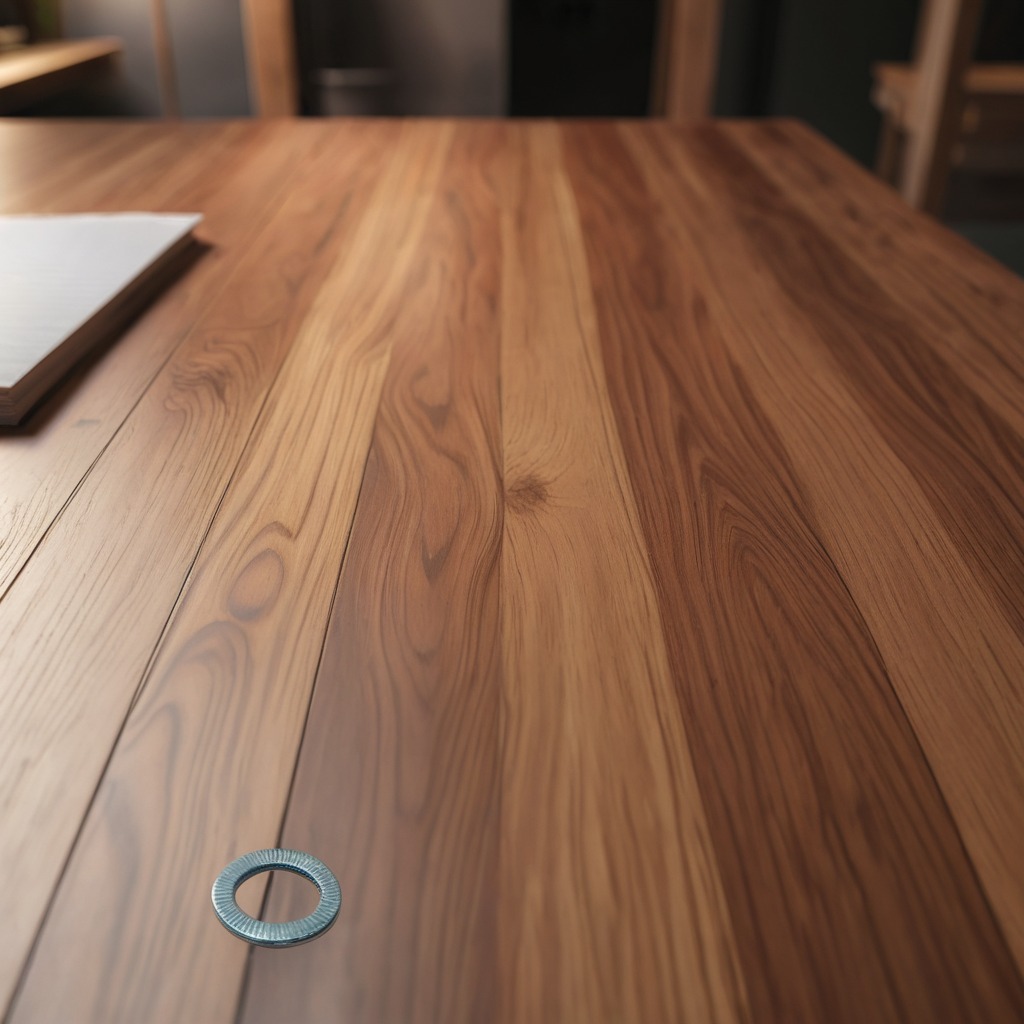
A flat metal washer is lying on the wooden table in a carpentry studio.